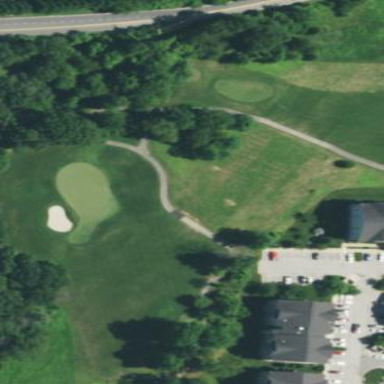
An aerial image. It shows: Grassy golf fairway.